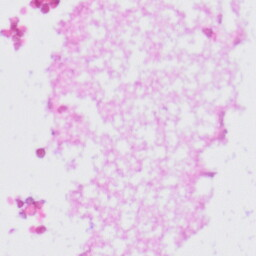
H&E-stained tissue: Liver